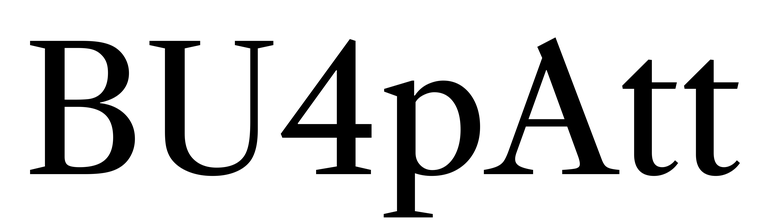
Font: LibreCaslonText_Regular